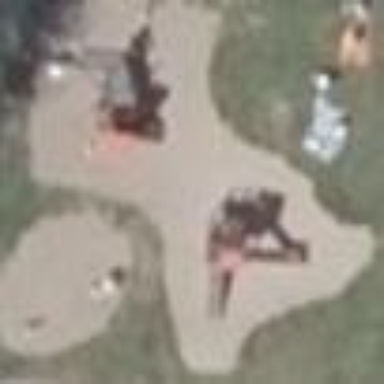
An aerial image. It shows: Playground with pebblestone surface. It has slide and climbing wall.